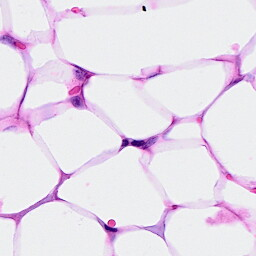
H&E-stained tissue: Breast